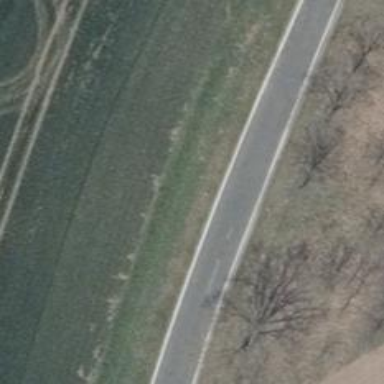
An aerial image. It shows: Secondary road with asphalt surface.